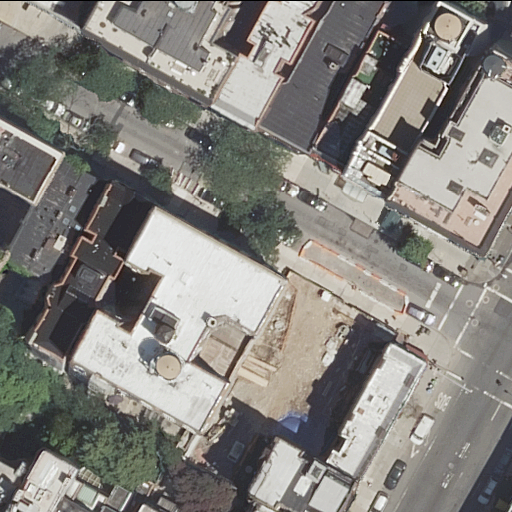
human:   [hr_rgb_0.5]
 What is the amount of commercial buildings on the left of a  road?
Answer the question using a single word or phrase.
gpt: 0

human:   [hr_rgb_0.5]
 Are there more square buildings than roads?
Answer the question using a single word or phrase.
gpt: no

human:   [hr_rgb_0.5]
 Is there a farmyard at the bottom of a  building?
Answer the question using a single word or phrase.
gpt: no

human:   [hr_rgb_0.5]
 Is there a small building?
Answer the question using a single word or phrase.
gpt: yes

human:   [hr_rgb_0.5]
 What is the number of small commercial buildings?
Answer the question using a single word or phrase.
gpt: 0

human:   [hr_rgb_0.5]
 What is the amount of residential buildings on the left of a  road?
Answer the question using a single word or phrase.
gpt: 21

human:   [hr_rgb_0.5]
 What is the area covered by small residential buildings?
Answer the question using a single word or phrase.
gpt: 216m2

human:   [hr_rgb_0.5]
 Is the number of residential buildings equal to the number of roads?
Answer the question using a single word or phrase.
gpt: no

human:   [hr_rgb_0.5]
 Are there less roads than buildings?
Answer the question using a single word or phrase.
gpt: yes

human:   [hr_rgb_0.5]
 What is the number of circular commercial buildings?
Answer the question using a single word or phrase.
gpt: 0

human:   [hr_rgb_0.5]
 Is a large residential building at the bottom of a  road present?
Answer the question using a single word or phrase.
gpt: yes

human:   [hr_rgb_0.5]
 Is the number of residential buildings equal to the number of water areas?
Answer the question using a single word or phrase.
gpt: no

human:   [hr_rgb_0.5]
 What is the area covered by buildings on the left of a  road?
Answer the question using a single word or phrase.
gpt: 4948m2

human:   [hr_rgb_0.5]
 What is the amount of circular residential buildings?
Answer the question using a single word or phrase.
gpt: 0

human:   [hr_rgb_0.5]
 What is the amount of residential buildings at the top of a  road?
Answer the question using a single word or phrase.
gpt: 13

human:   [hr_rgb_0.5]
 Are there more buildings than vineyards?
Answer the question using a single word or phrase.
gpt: yes

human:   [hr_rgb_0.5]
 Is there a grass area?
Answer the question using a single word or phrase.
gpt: no

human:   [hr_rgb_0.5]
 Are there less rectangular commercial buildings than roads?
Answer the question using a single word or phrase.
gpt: yes

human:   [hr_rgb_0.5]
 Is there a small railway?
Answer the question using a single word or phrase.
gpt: no

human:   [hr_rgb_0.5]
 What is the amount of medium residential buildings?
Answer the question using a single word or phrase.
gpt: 13

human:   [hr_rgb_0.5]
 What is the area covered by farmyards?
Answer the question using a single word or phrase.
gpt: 0m2

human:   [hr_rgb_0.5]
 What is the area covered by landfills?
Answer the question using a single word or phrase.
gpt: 0m2

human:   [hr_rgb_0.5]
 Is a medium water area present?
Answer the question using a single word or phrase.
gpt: no

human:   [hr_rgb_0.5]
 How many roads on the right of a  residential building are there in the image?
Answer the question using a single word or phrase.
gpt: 2

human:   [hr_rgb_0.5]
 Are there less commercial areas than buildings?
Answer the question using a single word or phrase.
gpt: yes

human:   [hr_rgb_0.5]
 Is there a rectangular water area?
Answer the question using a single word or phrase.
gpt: no

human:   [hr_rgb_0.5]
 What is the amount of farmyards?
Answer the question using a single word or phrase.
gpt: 0

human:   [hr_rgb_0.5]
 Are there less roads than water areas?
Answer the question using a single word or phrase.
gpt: no

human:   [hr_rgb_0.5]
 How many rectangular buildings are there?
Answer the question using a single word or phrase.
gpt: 11

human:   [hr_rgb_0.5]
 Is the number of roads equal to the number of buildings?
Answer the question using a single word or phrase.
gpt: no

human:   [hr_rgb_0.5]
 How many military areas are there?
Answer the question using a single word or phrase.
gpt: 0

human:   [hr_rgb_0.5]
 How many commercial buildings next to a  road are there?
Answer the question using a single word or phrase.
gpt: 0

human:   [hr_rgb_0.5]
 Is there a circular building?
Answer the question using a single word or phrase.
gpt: no

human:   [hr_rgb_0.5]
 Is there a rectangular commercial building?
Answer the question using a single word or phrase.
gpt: no

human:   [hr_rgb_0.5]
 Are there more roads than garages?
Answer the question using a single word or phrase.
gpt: yes

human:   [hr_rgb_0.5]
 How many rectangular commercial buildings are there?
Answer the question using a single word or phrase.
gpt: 0